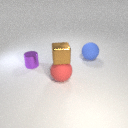
large red rubber sphere below small brown metal cube